Field crop: maize
Growth stage: 2
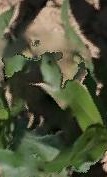
Species: maize